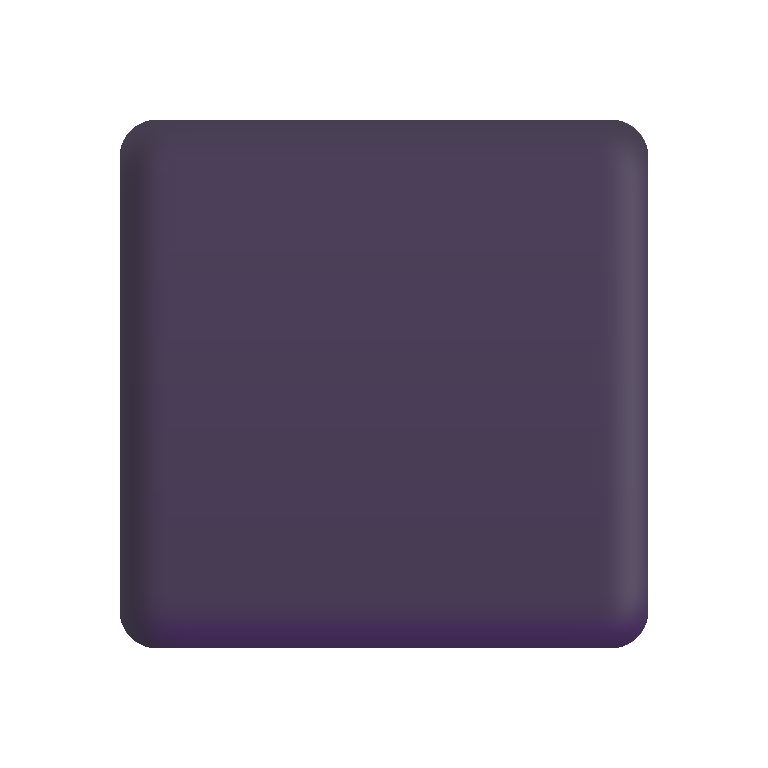
black  square color